Question: I want to show the number of characters left for a new tweet, after a key has been lifted. Currently, this only happens if return is lifted:
'''
- (IBAction)updateCharacterCountFromNewTweetField:(id)sender {
[newTweetCharacterCount setIntValue:140 - [[sender stringValue] length]];
}
'''
This action is connected to an (NOT A UITextField!!):

This is terrible for users, because they want to see the character count immediately, not just after pressing return.
Can anyone help me out? Thanks.
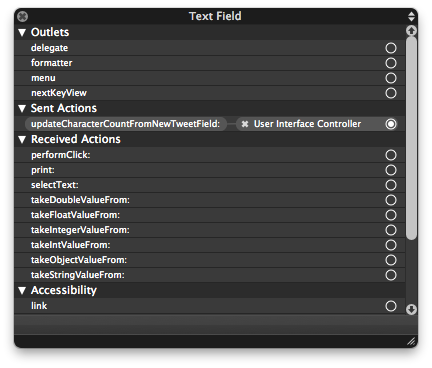
Answer: Set a delegate on the textfield and have it implement the <URL> delegate method.
See also <URL>.